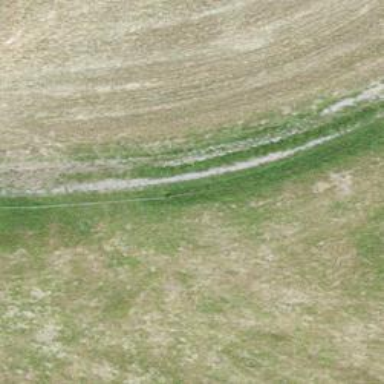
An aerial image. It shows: Track road with grass surface.